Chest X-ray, PA view. Patient: 64 years old, sex M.
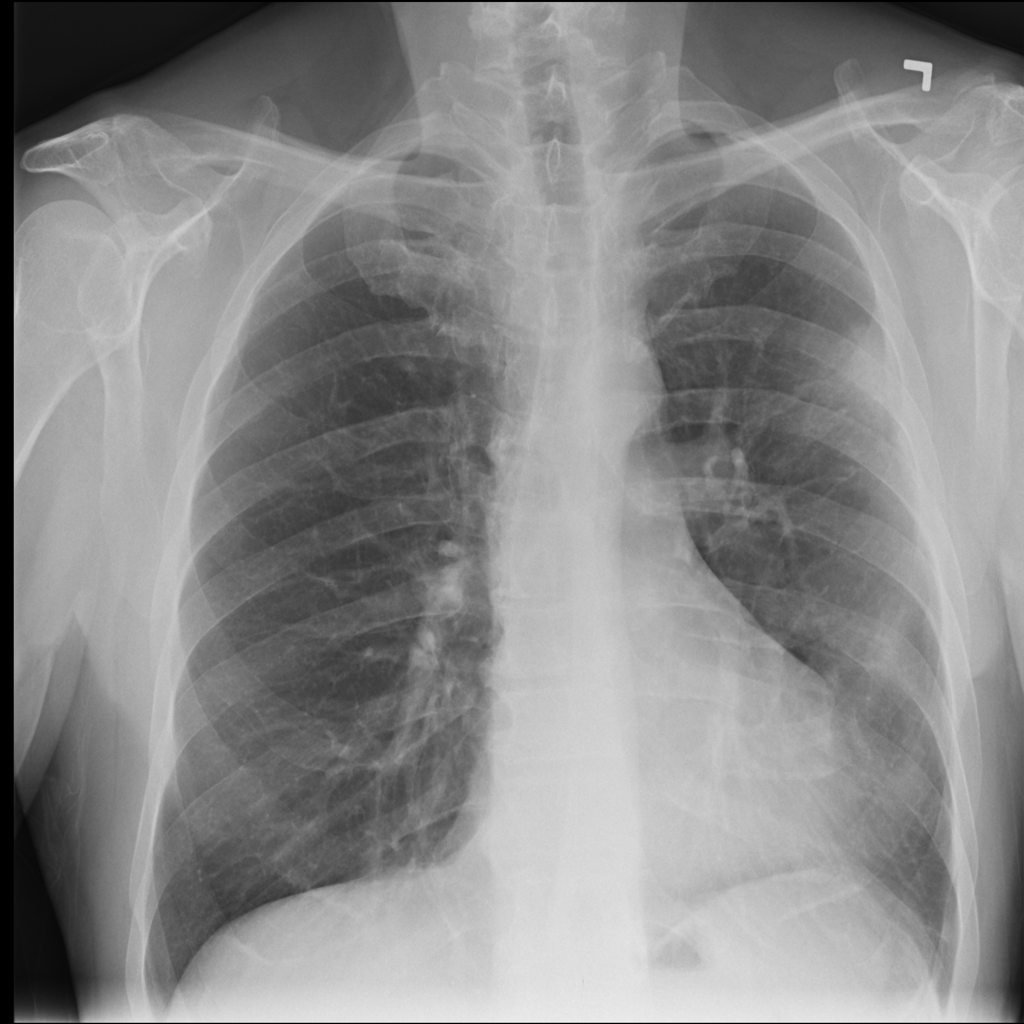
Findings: Mass